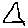
Label: triangle